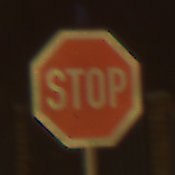
Verkehrszeichen: Stop
Umgebung: Outdoor, Urban
Tageszeit: Night
Wetter: Clear
Licht: Artificial
Jahreszeit: NotSpecified
Kontrast: HighContrast